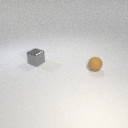
small brown rubber sphere in front of small gray metal cube